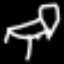
Label: chair